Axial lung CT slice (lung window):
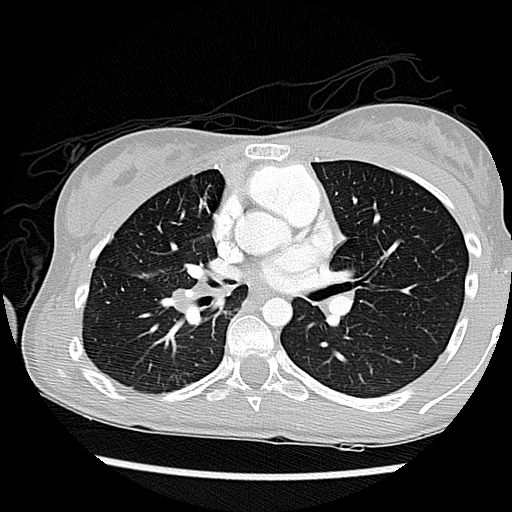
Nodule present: no